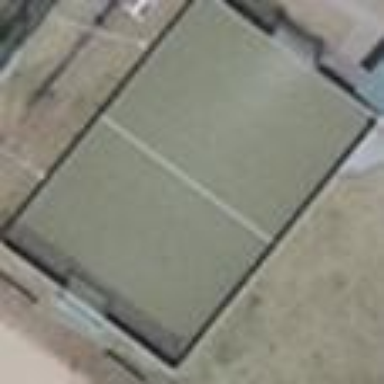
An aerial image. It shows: Soccer pitch for leisureland activities.